Question: I'm working on a project for which I have one eclipse workspace. However, there are three folders inside this workspace, each of which have similar filenames.
Corresponding to these three folders, I have three eclipse windows open, displaying the files in each.
However, since the filenames are similar and the files are ordered the same way across all windows, I can't immediately tell which folder's window I'm looking at right now. Technically, this can be achieved by looking at the title bar as shown in the following screen shot:

But using that identifier is sub optimal as I have to search for the folder name in the middle of that string.
It would be much more preferable if I could write a dedicated string to the title of the window, which would help me identify the folder, whose files are contained in that window.
I am aware that I can set a custom "workspace" identifying string in the window, but since that's at a workspace level, setting that string affects all three windows and therefore does not function at the window level.
Is setting such a string even possible? How might I accomplish this?
:
1. Eclipse Juno
2. Mac OS X 10.7.5 (Lion)
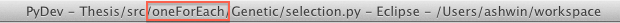
Answer: I don't think there is anything out of the box for eclipse that can help. Probably going to need an eclipse plugin to customize the workbench window titles in this way. One solution would be to write your <URL> that would do exactly what you need which would involve just grabbing the various workbench window shells and based on your own needs setting the Text to whatever title you need.
However writing a new Eclipse plugin maybe to heavyweight for you. One option would be to install a scripting environment into your Eclipse environment. <URL>. This way you could write a groovy script that you could execute once you have Eclipse running and it could modify the titles for you and much more.
With groovy monkey, the script you would need to execute would be:
'''
window.getShell().setText( 'Custom shell text' )
'''
Following up from a comment I looked again and <URL> is what you need and it is drop-dead simple as well.
1. Install EclipseScript from this updatesite.
2. Create a new file like customWindowTitles.eclipse.js
3. Add a line like: Packages.org.eclipse.ui.PlatformUI.getWorkbench().getActiveWorkbenchWindow().getShell().setText('Foo');
4. Execute the script with Alt+R if you are on windows.